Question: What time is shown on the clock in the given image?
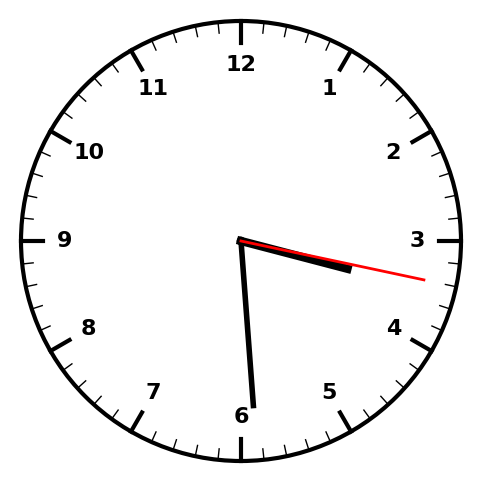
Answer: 03:29:17